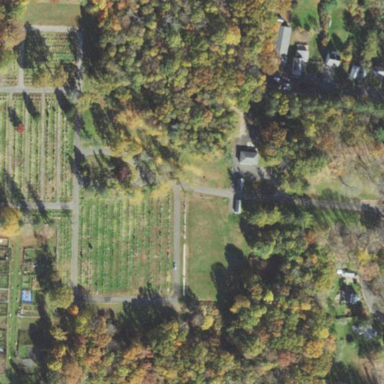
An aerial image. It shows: Cemetery area categorized as "Cemetery".